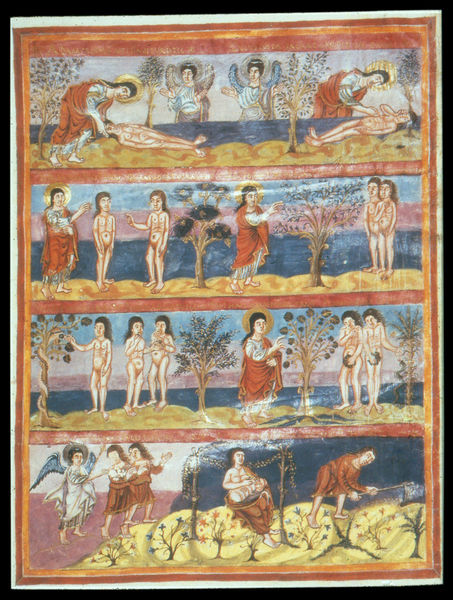
Titel: Bibel von Moutier Grandval
Institution: London, British Library (BL)
Schlagwörter: baum, blau, gott, gruppe, himmel, mann, meer, nackt, wasser, bäume, frauen, grün, landschaft, menschen, frau, rot, wiese, malerei, arbeit, engel, frucht, apfel, bilder, vier, adam, eva, paradies, buch, religion, seite, heiligenschein, grad, vertreibung, welt, garten eden, abbildung, abbildungen, fau, zyklus, gottvater, erschaffung, engel gabriel, adam eva, waasser, va, engel adam, vertreinung, adam und eva im paradis, verbotene früchte, bildergeschicte, vertebung